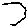
Label: hexagon